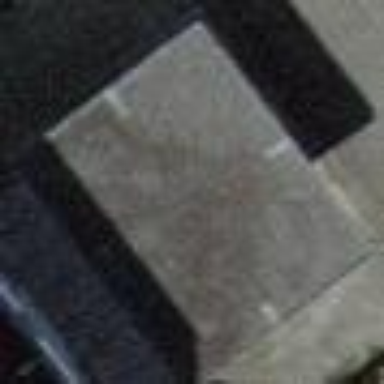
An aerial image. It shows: View of roof of building.